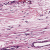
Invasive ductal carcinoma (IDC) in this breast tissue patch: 0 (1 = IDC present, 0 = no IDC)